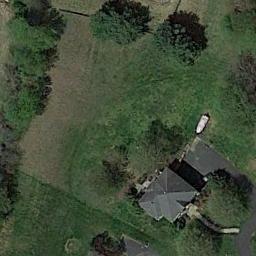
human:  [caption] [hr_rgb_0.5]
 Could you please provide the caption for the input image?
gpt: The room is surrounded by trees .

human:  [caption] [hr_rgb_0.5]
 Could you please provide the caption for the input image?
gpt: Many trees are around the sparse residential .

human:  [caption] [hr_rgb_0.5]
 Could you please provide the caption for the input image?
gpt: In a sparse residential area there is a grey villa and many green trees .

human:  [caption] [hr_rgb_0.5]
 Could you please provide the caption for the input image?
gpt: The sparse residential is on the grass next to some trees .

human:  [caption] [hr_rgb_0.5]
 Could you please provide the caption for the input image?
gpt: A sparse residential area with a black building and some trees .